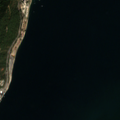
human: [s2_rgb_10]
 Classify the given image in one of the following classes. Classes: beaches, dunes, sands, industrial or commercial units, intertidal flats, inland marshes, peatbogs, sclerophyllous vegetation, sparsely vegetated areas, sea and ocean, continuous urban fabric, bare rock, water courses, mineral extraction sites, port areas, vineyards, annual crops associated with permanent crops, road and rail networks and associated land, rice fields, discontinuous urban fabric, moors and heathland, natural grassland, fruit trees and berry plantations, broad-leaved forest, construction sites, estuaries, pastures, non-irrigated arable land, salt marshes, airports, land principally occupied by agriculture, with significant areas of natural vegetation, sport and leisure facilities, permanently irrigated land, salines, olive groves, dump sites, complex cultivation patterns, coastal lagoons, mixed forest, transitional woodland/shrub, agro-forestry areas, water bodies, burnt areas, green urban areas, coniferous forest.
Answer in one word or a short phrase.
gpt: industrial or commercial units, coniferous forest, estuaries, sea and ocean